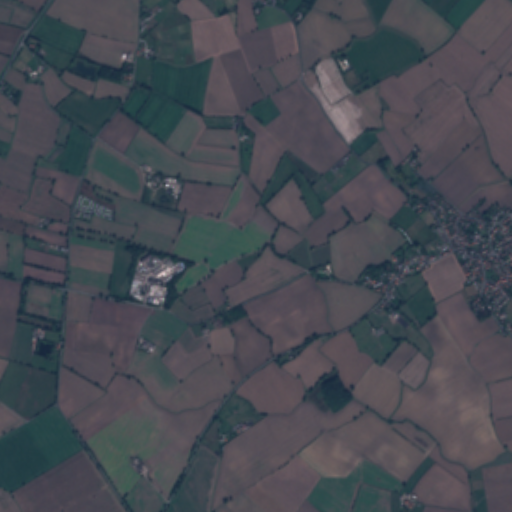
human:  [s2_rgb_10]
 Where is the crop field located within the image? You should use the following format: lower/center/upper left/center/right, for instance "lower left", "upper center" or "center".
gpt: The crop field is located in the upper center of the image.
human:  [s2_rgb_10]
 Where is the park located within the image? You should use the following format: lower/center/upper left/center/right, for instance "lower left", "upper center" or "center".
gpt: The park is located in the center right of the image.
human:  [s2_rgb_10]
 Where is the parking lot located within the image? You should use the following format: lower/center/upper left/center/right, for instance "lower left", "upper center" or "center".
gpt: The parking lot is located in the center right of the image.
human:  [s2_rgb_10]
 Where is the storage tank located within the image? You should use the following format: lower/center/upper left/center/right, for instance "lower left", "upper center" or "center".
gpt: The storage tank is located in the upper right of the image.
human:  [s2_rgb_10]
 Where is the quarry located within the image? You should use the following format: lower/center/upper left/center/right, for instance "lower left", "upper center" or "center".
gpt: There is no quarry in the image.